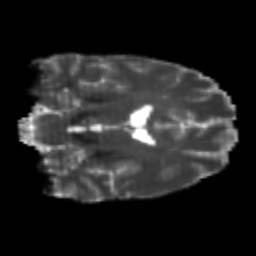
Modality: T2w
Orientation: coronal
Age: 25
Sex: male
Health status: healthy
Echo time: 0.074 s